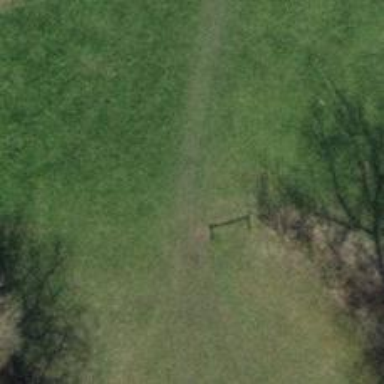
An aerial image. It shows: Path covered with grass.